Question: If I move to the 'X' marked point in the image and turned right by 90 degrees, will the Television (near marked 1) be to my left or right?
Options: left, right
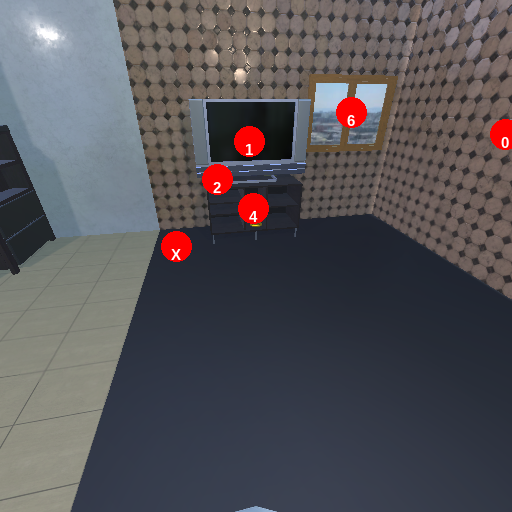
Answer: left